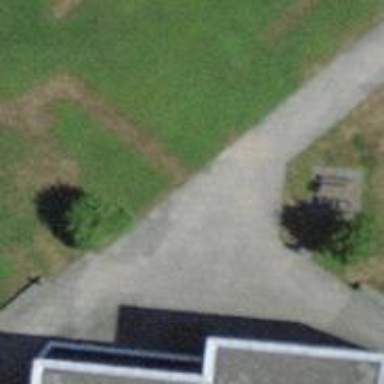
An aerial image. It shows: Path made of paving stones.